Field crop: maize
Growth stage: 2
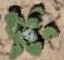
Species: chenopodium